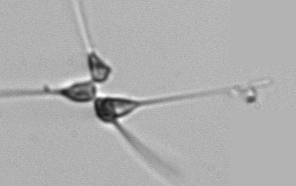
Label: Asterionellopsis_glacialis